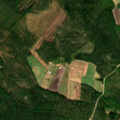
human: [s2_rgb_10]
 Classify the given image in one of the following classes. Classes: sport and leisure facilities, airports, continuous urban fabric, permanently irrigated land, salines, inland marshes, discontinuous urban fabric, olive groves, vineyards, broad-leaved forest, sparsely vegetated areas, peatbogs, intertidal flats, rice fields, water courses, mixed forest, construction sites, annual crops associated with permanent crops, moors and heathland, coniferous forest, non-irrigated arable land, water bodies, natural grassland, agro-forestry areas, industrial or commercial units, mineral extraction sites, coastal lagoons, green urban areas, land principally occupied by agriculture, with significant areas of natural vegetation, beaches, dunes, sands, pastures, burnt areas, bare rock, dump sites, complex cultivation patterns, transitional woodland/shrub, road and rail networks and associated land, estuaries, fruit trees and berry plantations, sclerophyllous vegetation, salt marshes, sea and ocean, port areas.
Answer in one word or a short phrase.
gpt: non-irrigated arable land, land principally occupied by agriculture, with significant areas of natural vegetation, coniferous forest